Field crop: tomato
Growth stage: 1
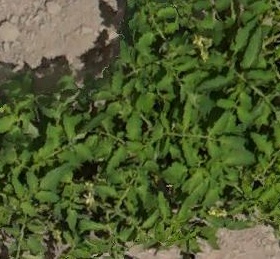
Species: tomato